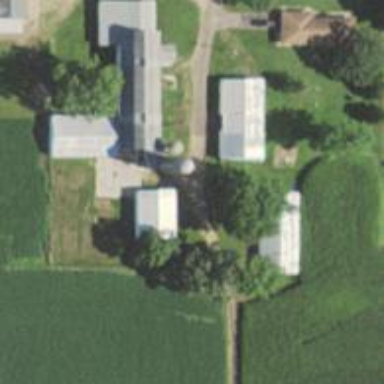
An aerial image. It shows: Silo.